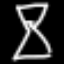
Label: hourglass